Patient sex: M
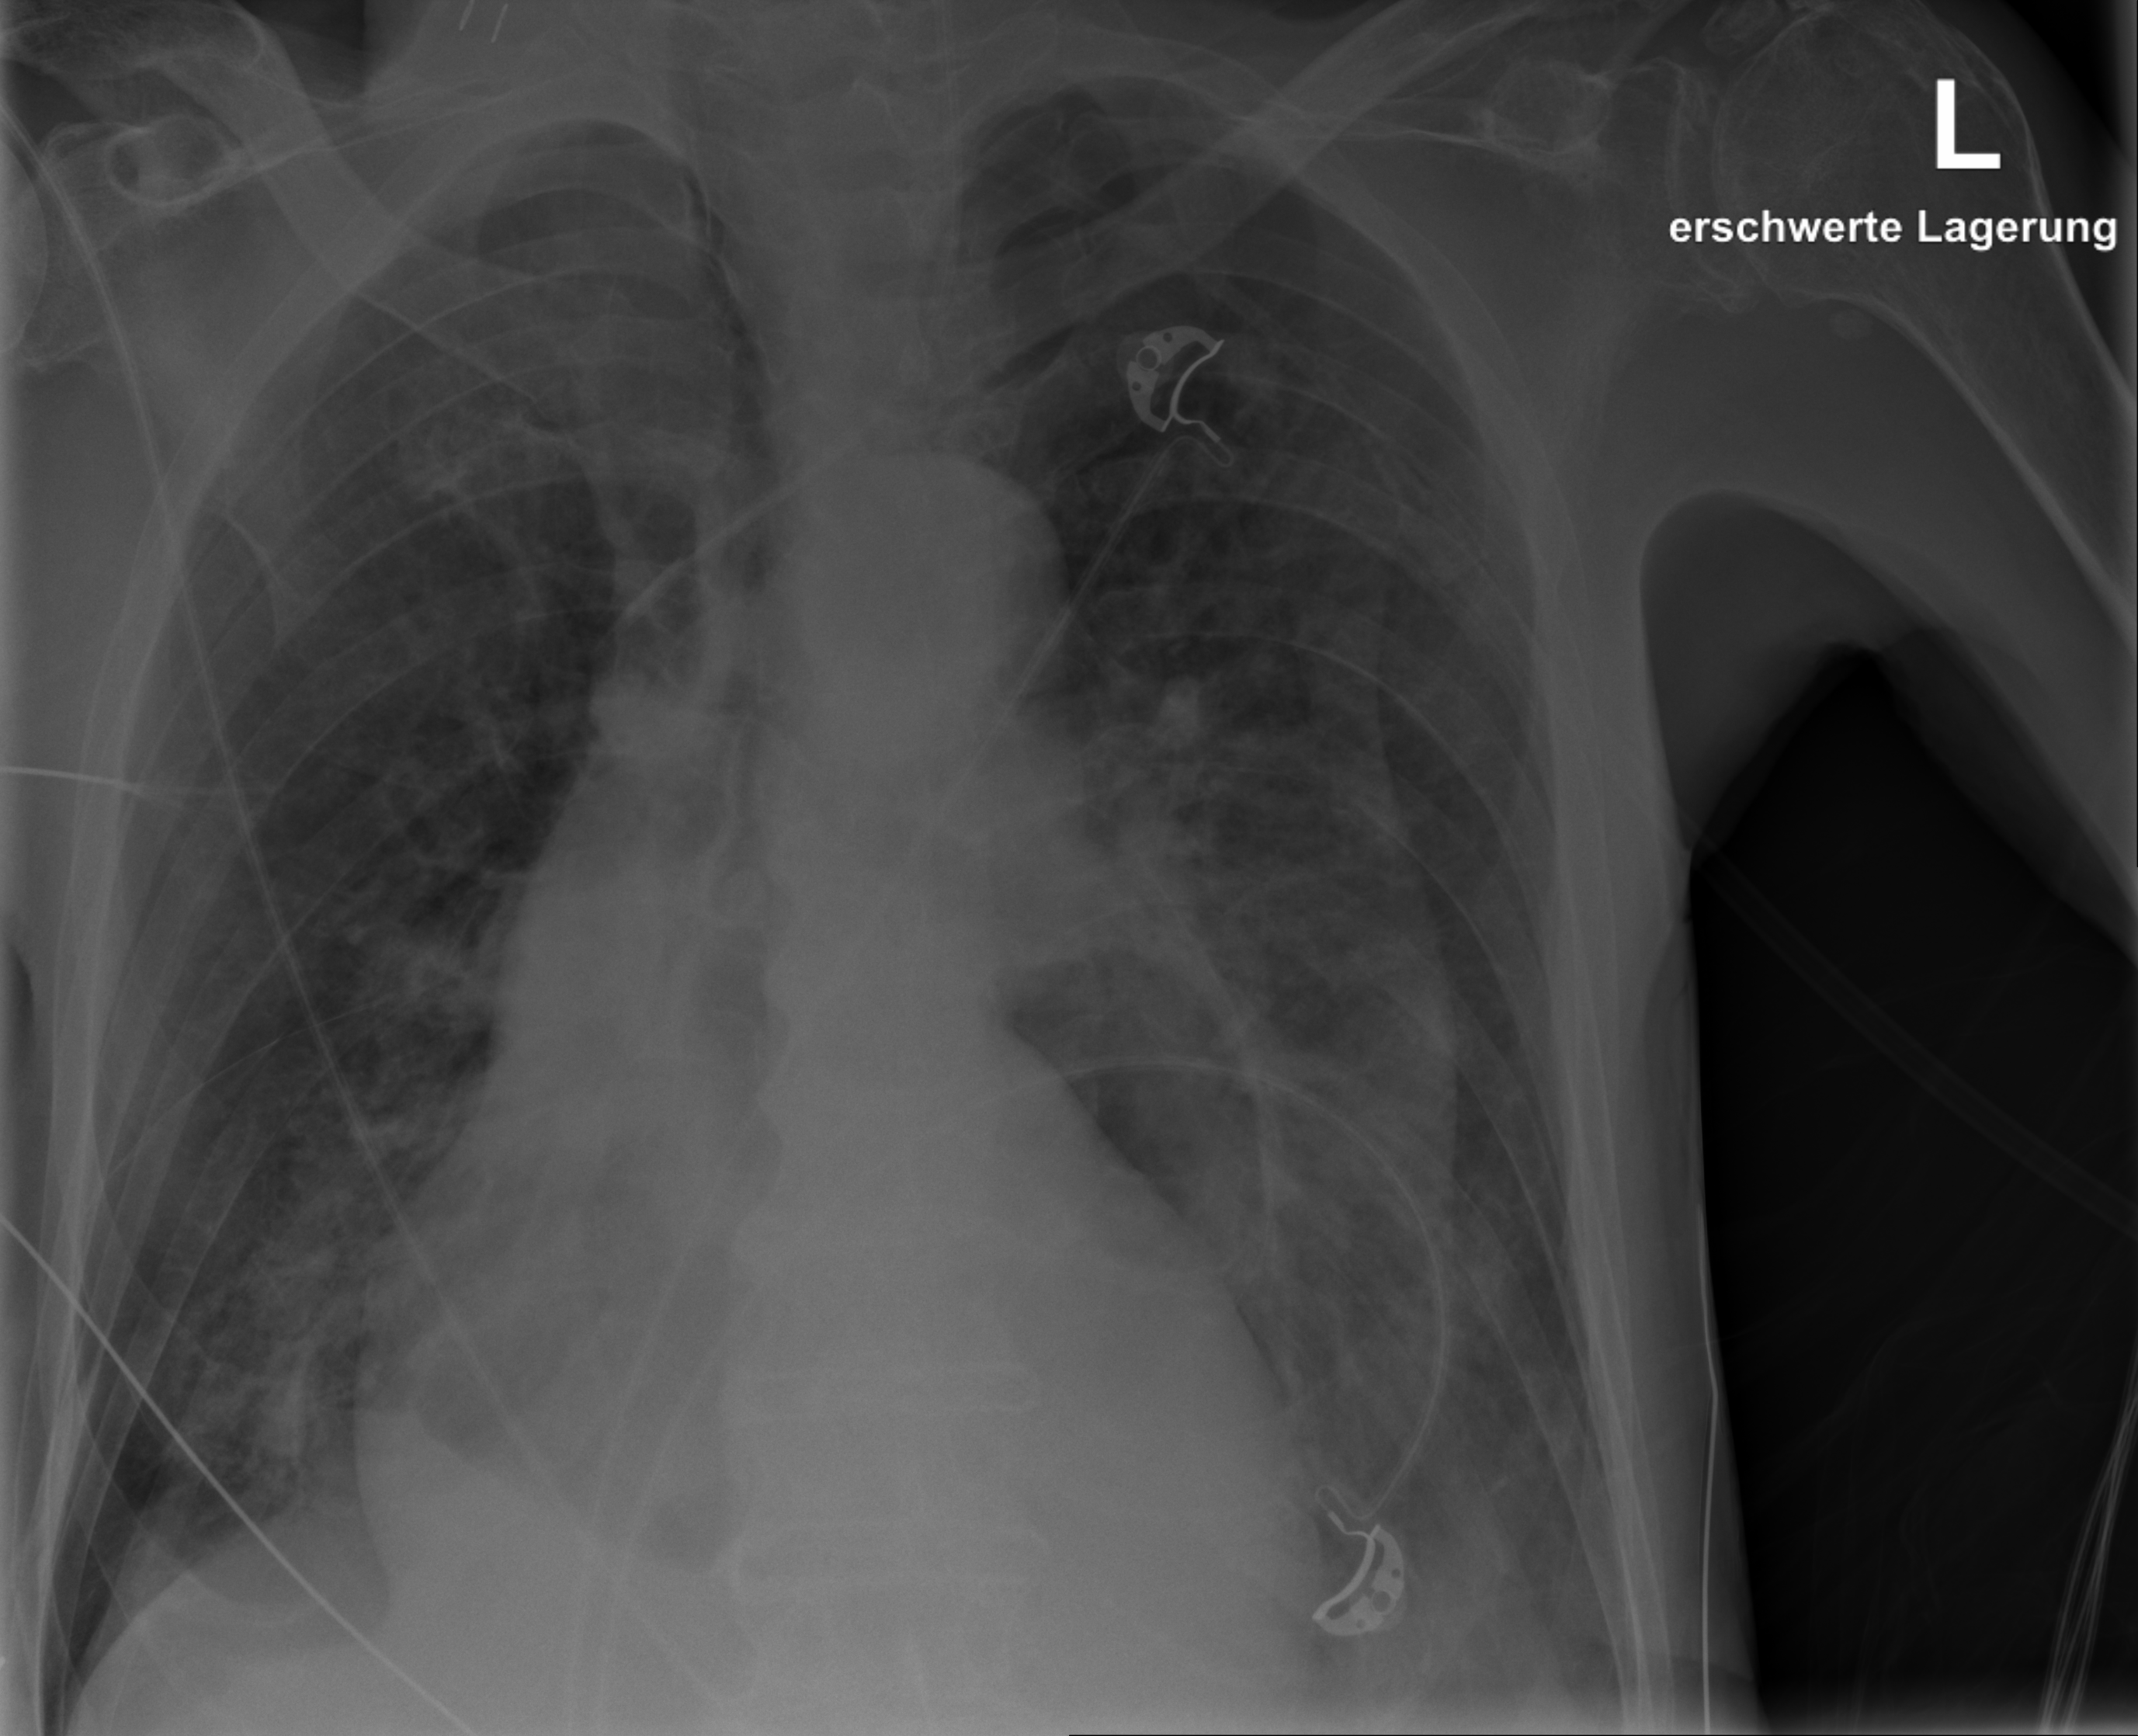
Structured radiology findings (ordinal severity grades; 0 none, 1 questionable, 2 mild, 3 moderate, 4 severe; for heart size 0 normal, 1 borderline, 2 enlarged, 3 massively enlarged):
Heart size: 2
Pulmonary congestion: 2
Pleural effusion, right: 0
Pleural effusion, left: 2
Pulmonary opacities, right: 2
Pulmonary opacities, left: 2
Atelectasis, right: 2
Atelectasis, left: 2